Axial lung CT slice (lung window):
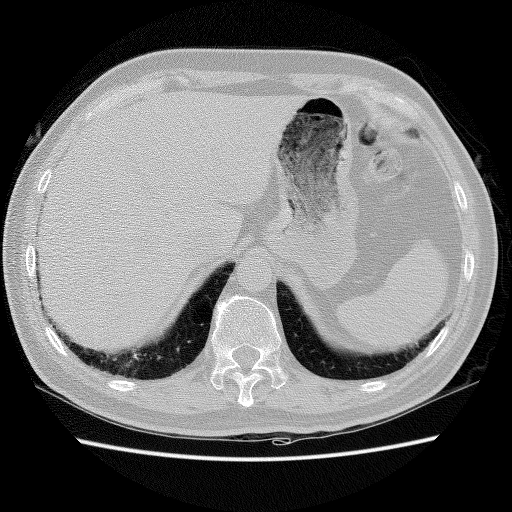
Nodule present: no